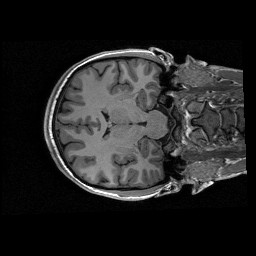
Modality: T1w
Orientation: axial